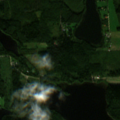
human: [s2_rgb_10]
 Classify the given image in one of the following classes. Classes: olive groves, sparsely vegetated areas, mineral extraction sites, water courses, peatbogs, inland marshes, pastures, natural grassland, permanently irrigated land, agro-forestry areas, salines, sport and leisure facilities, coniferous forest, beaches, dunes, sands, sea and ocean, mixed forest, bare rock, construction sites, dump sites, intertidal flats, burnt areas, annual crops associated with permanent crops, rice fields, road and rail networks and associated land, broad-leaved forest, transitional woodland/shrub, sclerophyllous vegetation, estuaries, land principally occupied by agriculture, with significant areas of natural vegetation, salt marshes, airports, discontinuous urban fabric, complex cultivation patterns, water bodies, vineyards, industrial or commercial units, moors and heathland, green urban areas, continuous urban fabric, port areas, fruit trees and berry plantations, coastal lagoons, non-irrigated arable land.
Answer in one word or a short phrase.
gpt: land principally occupied by agriculture, with significant areas of natural vegetation, coniferous forest, mixed forest, water bodies